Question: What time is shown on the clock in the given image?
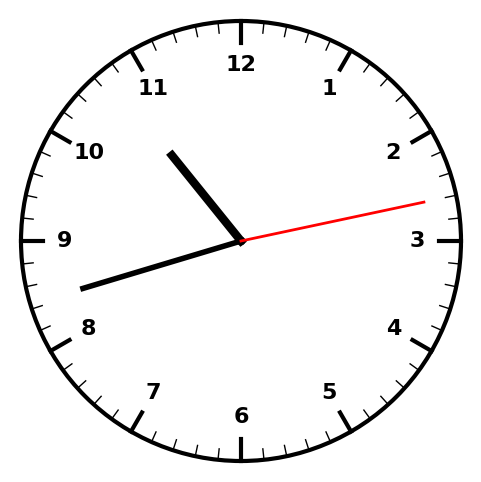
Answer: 10:42:13